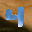
Label: 4